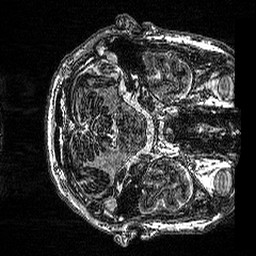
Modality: MP2RAGE
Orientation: axial
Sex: male
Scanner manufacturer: siemens
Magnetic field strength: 3 T
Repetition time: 5 s
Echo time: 0.00292 s